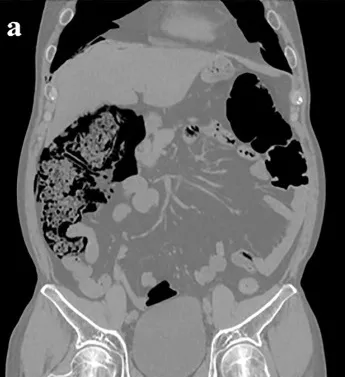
Abdominal CT showed pneumoperitoneum under the right diaphragm, extensive intramural air in the ascending colon, and hepatic flexure with massive air accumulation in the colon 6 weeks after starting high-dose methylprednisolone (A-B).
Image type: radiology (ct)